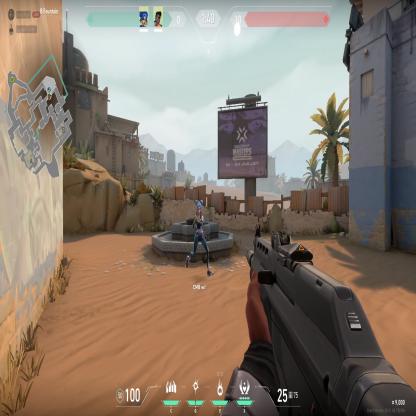
Label: teammate